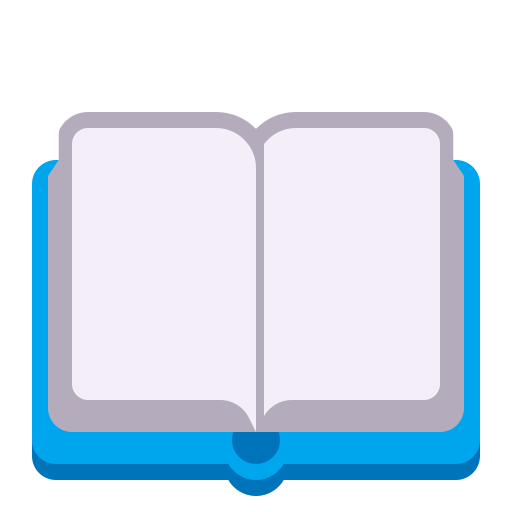
open book flat